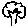
Label: tree